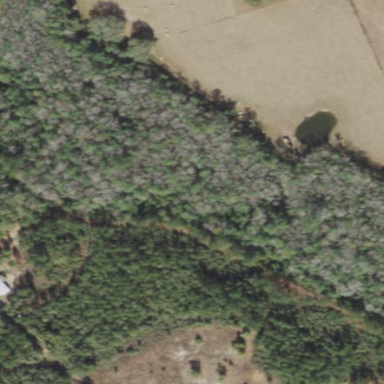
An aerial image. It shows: Forest area dominated by needle-leaved trees.